Question: I'm trying to give the letters in my richtextbox different colors for my subnet calculator, but the richtextbox doesn't change the colors until the 26th letter.
How it looks:

'''
int iValueSm = trackBarSmMask.Value;
rtbScroll.Text = "";
rtbScroll.SelectionStart = rtbScroll.TextLength;
rtbScroll.SelectionLength = 0;
for (int i = 1; i <= iValueSm; i++)
{
rtbScroll.SelectionColor = Color.Blue;
rtbScroll.AppendText("N");
if (i%8==0 && i != 32)
{
rtbScroll.Text = rtbScroll.Text + ".";
}
}
for (int i = iValueSm+1; i <= 32; i++)
{
rtbScroll.SelectionColor = Color.Red;
rtbScroll.AppendText("H");
if (i % 8 == 0 && i != 32)
{
rtbScroll.Text = rtbScroll.Text + ".";
}
}
labelAmountNetID.Text = "/" + iValueSm.ToString();
'''
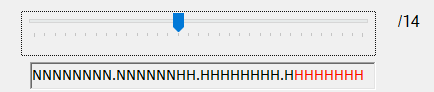
Answer: Well, can be a lot of approaches to deal with this problem but here is one suggestion:
'''
// Track bar definitions...
private void SetTrackBarVals()
{
trackBar1.Minimum = 0;
trackBar1.Maximum = 31;
}
private void trackBar1_Scroll(object sender, EventArgs e)
{
var counter = 0;
var dotsCounter = 0;
rtbScroll.Text = "";
int iValueSm = trackBar1.Value + 1; // +1 because we start counting from 0
for (int i = 1; i <= 32; i++)
{
if (counter > 0 && counter % 8 == 0)
{
// new octet
rtbScroll.AppendText(".");
dotsCounter++;
}
if (i > iValueSm)
{
// It is red
rtbScroll.AppendText("H");
rtbScroll.SelectionStart = (i - 1) + dotsCounter;
rtbScroll.SelectionLength = 1 ;
rtbScroll.SelectionColor = Color.Red;
}
else
{
rtbScroll.AppendText("N");
}
counter++;
}
}
'''